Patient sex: M
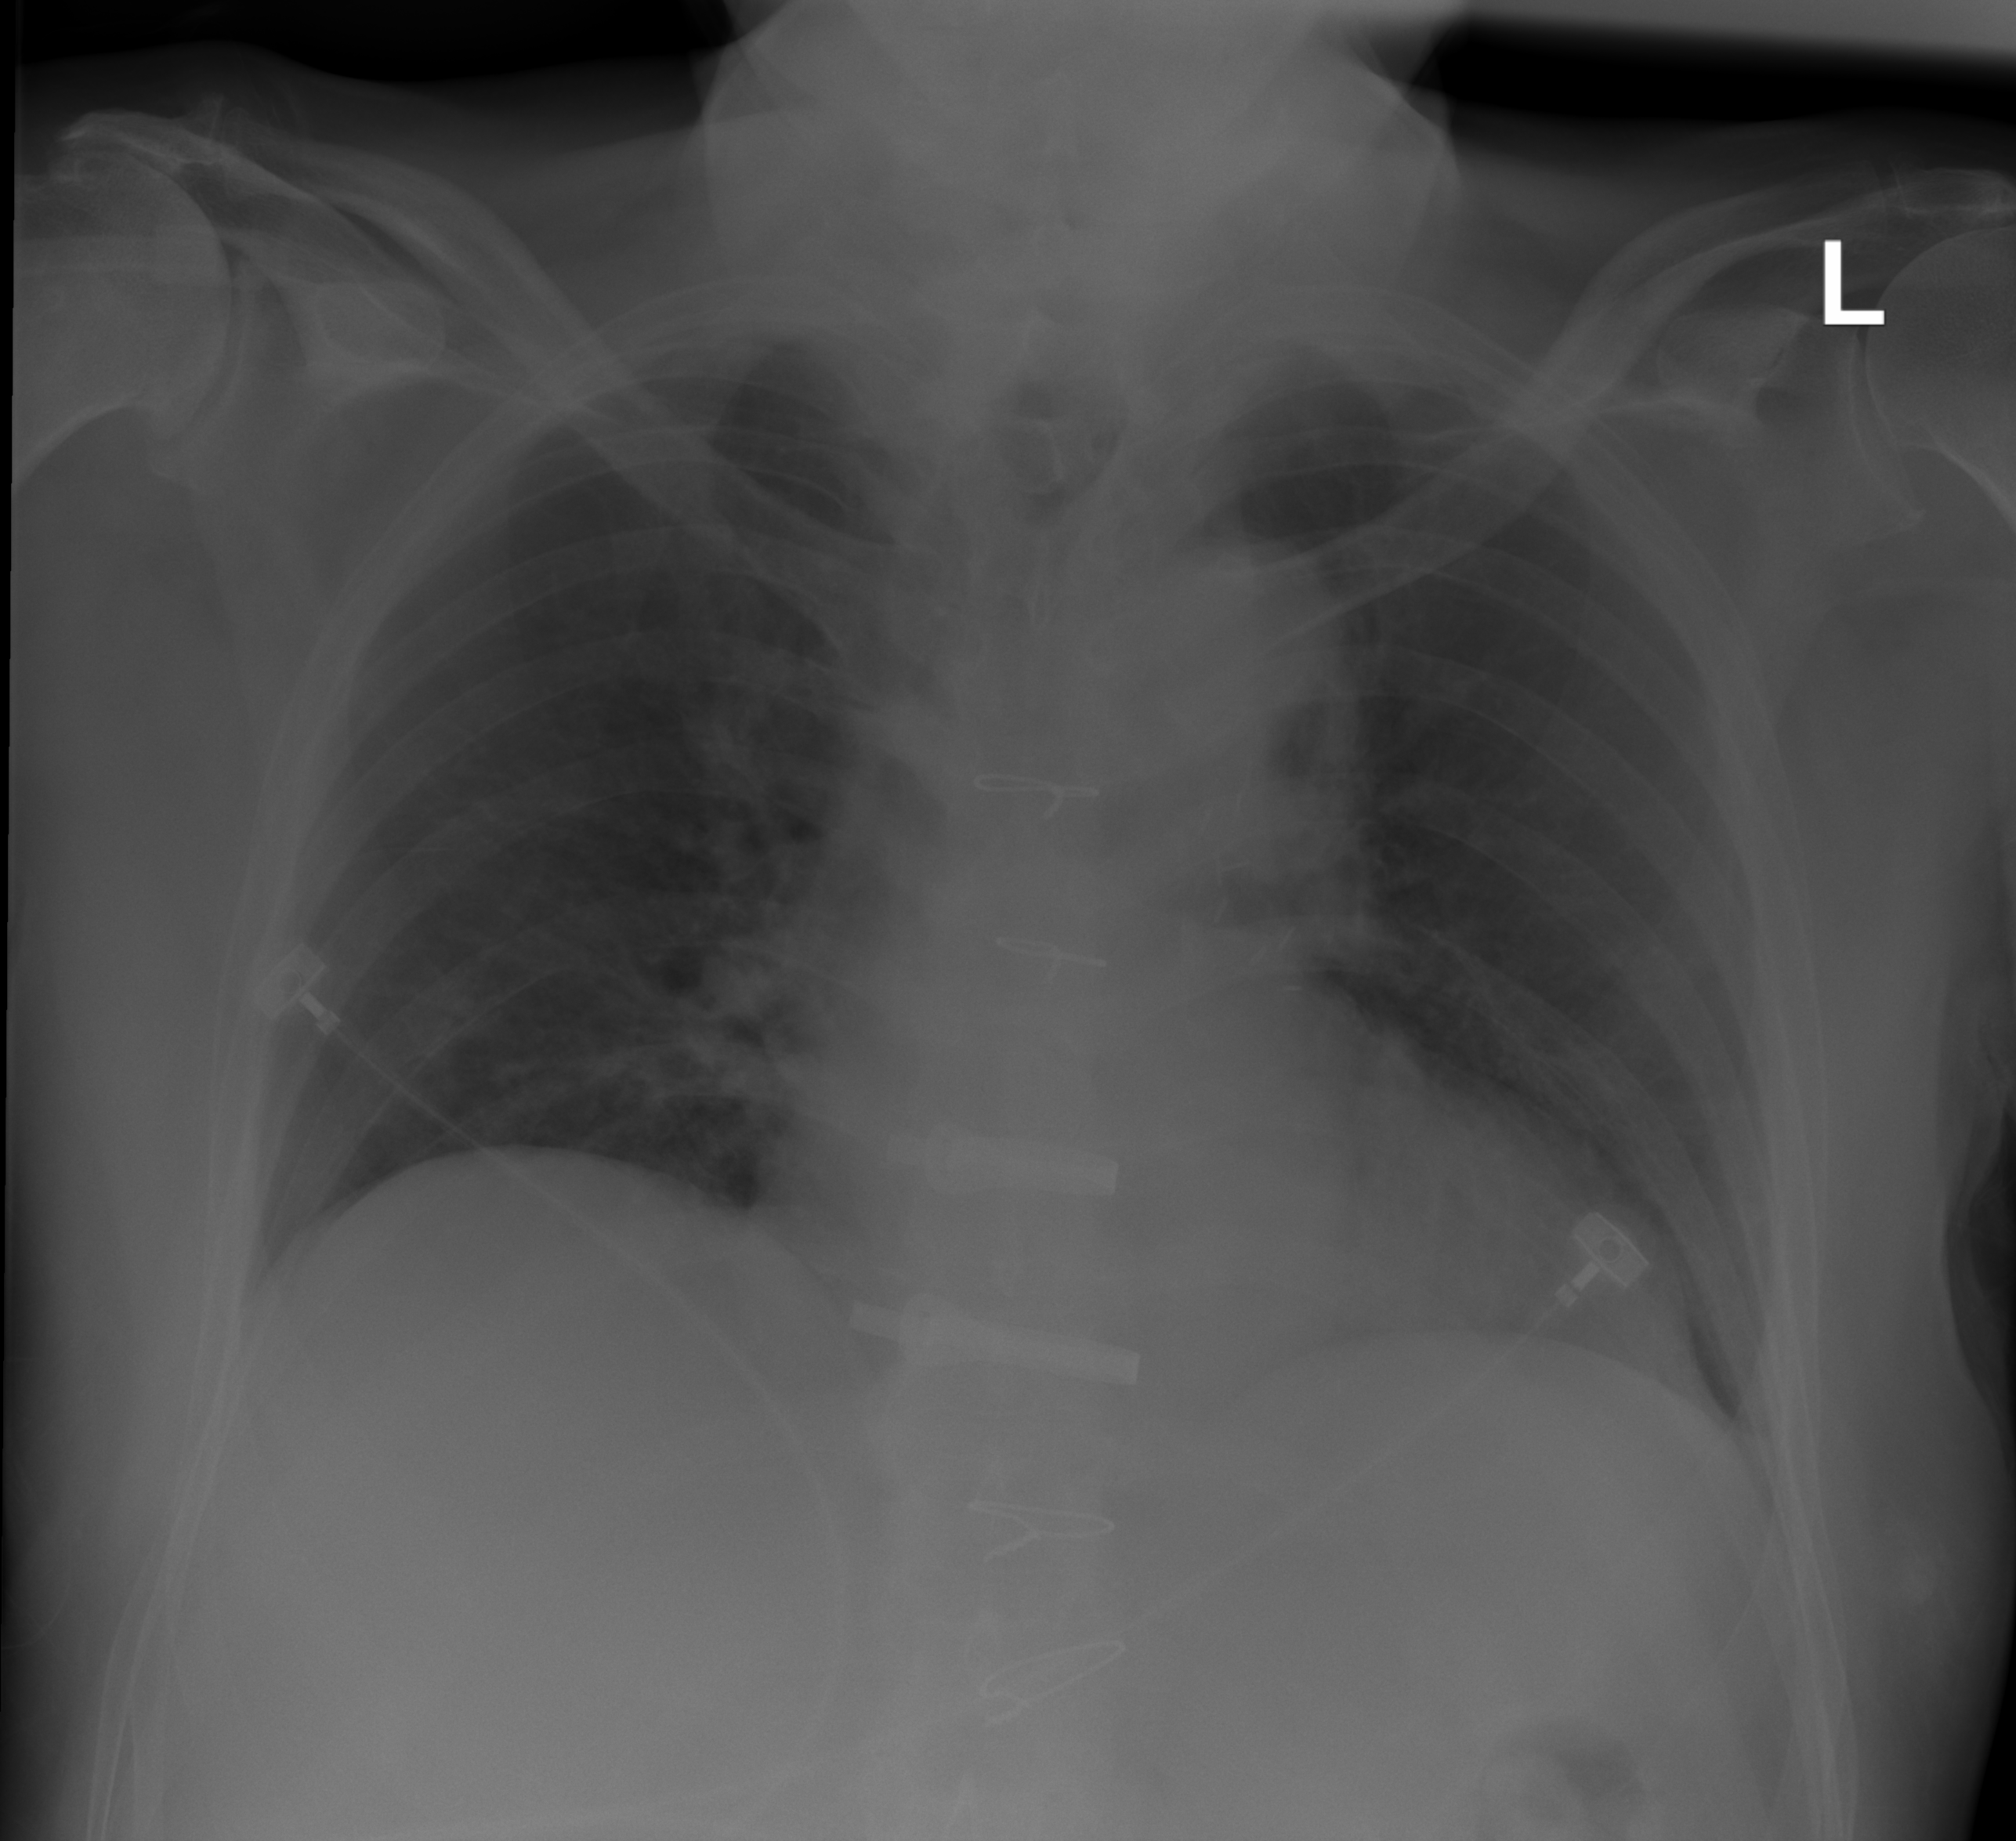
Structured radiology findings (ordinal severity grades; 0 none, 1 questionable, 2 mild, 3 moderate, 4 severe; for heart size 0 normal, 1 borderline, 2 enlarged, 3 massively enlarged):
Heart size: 1
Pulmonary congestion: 1
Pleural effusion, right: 0
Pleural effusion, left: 0
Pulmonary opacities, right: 1
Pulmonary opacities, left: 1
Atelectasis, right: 0
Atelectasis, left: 0